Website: apple
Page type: account-selection
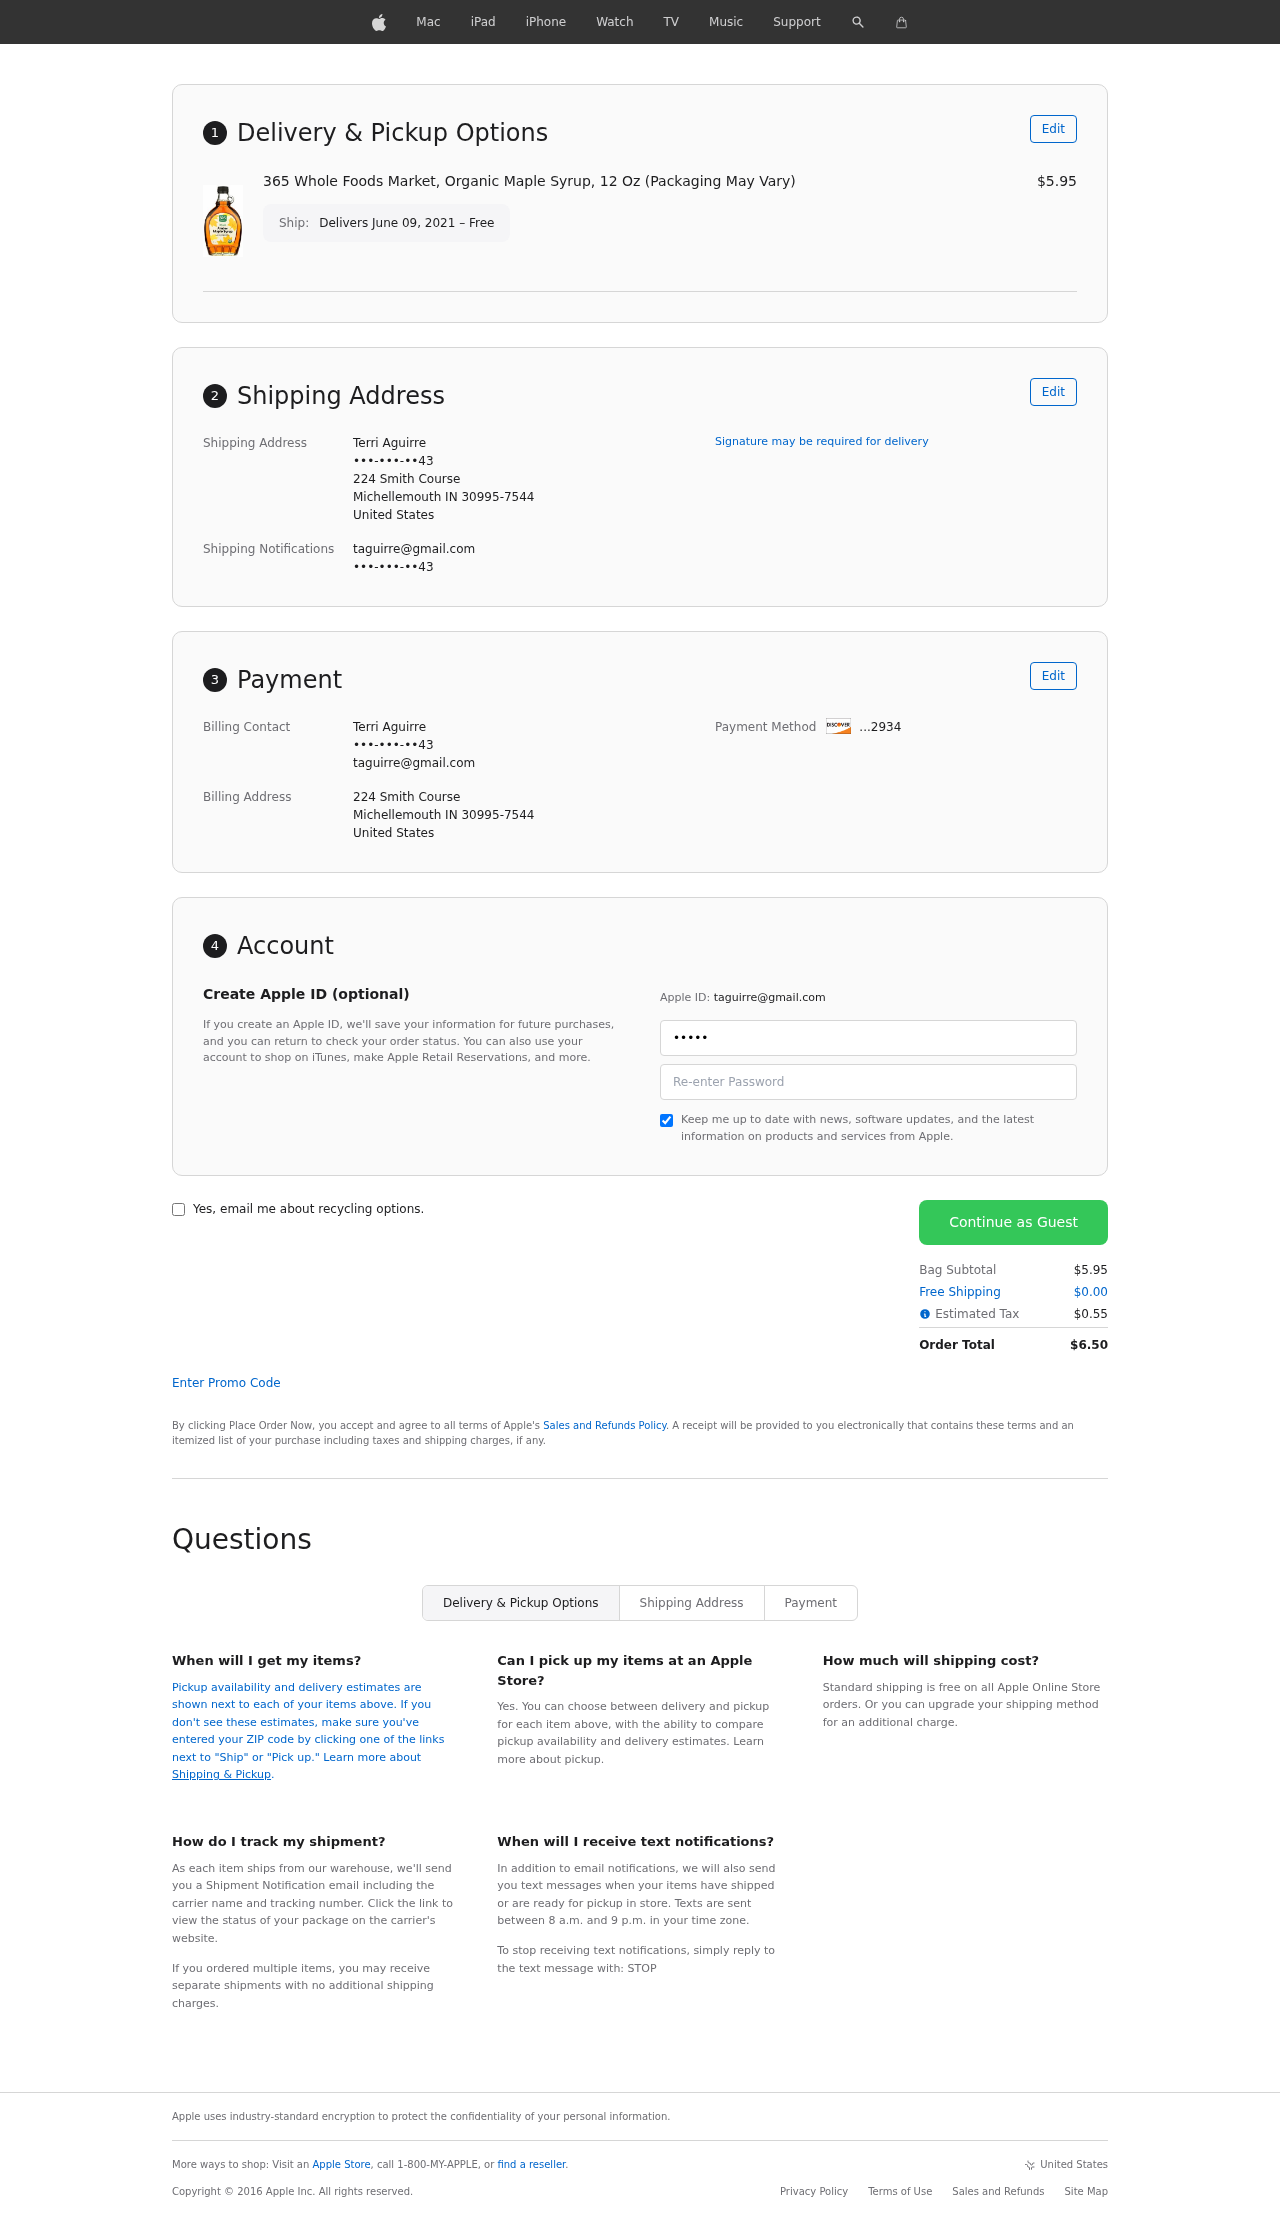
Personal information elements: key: PII_CARD_LAST4
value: ...2934
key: PII_CITY
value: Michellemouth
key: PII_COUNTRY
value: United States
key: PII_EMAIL
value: taguirre@gmail.com
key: PII_FULLNAME
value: Terri Aguirre
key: PII_PHONE
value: •••-•••-••43
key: PII_POSTCODE_FULL
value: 30995-7544
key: PII_POSTCODE_FULL
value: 30995
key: PII_STATE_ABBR
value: IN
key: PII_STREET
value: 224 Smith Course
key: PII_PHONE2
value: •••-•••-••43
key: PII_FIRSTNAME
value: Terri
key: PII_LASTNAME
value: Aguirre
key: PII_FULLNAME2
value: Terri Aguirre
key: PII_FULLNAME3
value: Terri Aguirre
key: PII_FIRSTNAME2
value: Terri
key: PII_FIRSTNAME3
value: Terri
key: PII_LASTNAME2
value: Aguirre
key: PII_LASTNAME3
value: Aguirre
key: PII_FIRSTNAME_DERIVED
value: Terri
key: PII_LASTNAME_DERIVED
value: Aguirre
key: PII_FULLNAME_DERIVED
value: Terri Aguirre
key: PII_NAME_FULL_DERIVED
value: Terri Aguirre
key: PII_PHONE3
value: •••-•••-••43
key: PII_EMAIL2
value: taguirre@gmail.com
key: PII_EMAIL3
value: taguirre@gmail.com
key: PII_POSTCODE
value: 30995
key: PII_POSTCODE_EXT
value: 7544
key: PII_POSTCODE_NUMERIC
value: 30995
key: PII_POSTCODE_EXT_NUMERIC
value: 7544
Product elements: key: PRODUCT1_NAME
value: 365 Whole Foods Market, Organic Maple Syrup, 12 Oz (Packaging May Vary)
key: PRODUCT1_PRICE
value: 5.95
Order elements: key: ORDER_DELIVERY_DATE
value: Delivers June 09, 2021 – Free
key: ORDER_SUBTOTAL
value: $5.95
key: ORDER_SHIPPING_COST
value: $0.00
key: ORDER_TAX
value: $0.55
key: ORDER_TOTAL
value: $6.50